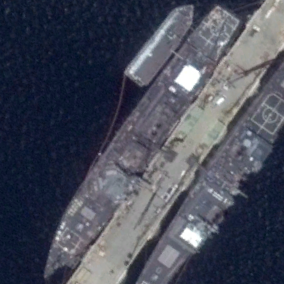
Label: destroyer